Field crop: tomato
Growth stage: 2
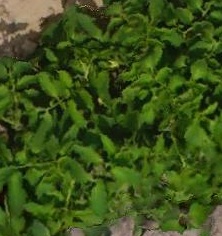
Species: tomato